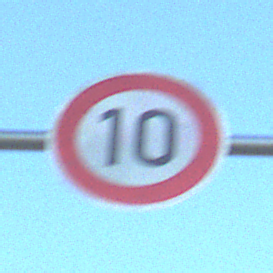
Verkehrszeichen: Geschwindigkeit10
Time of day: MorningAfternoon
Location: Outdoor (Nature)
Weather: Clear
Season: NotSpecified
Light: Natural